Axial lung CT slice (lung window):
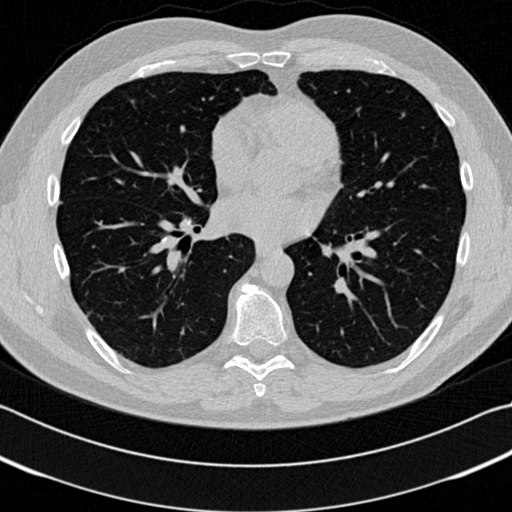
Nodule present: no